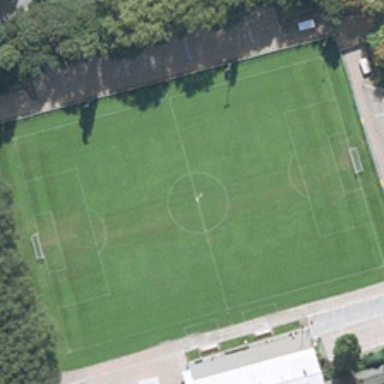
The playground consists of a red track and a green football field .